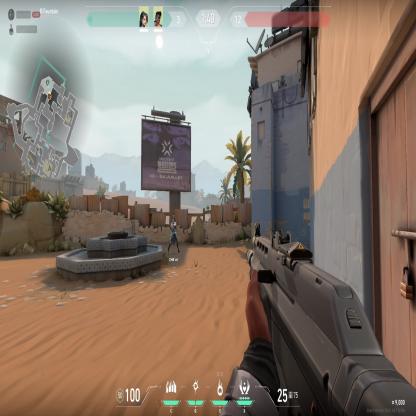
Label: teammate